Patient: sex M, age 66
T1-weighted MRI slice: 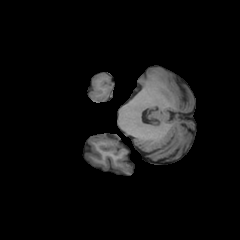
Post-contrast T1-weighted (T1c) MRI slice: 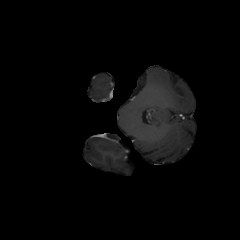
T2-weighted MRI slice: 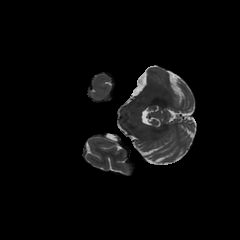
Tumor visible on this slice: no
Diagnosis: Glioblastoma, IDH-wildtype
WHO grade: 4